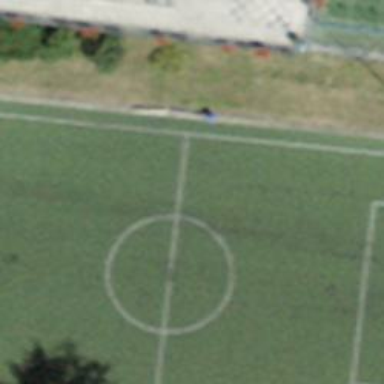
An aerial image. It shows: Soccer pitch for leisureland activities.